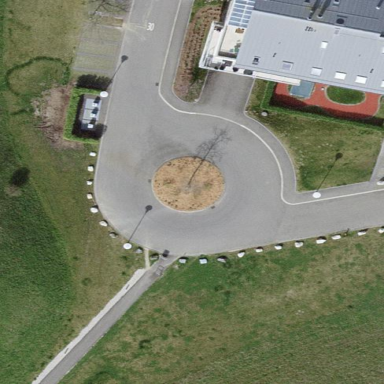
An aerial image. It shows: Residential road with roundabout.